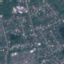
Label: Residential